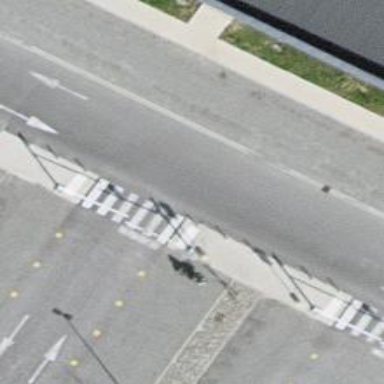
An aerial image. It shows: Uncontrolled zebra crossing on the road.